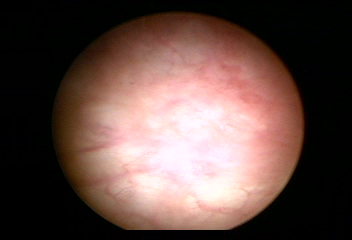
Modality: WLC
Class: Normal mucosa
Bladder cancer association: No